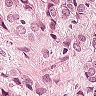
Metastatic tissue present: yes